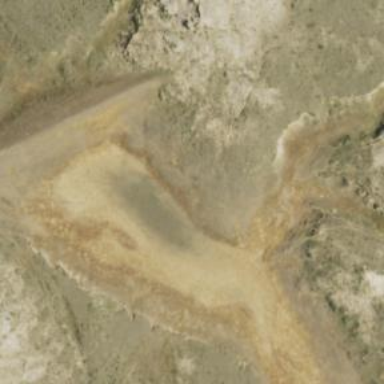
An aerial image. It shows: Reservoir of water.